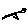
Label: bird